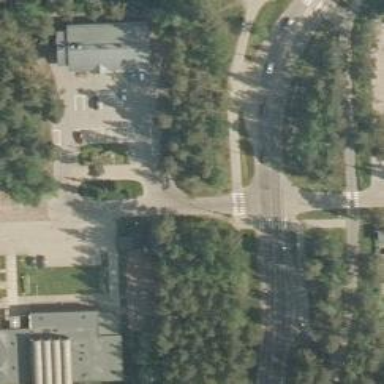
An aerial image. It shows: Asphalt cycleway.